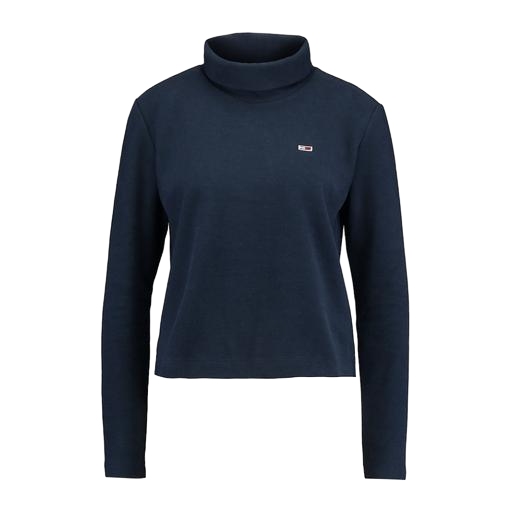
turtleneck tee, high-neck top, skinny-fit polo shirt, white background